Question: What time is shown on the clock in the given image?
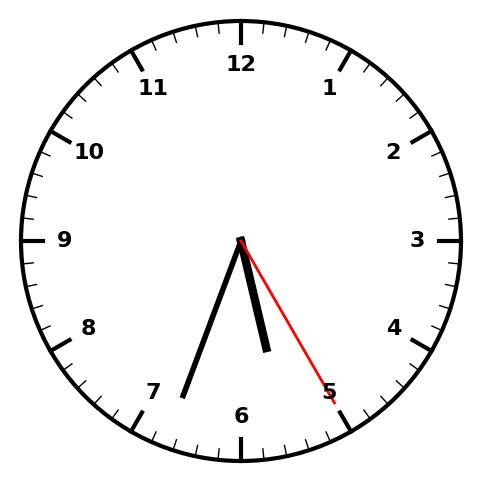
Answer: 05:33:25